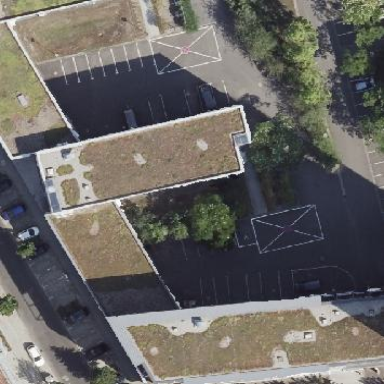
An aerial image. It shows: Building with flat roof covered in grass.